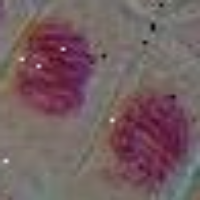
Label: telophase